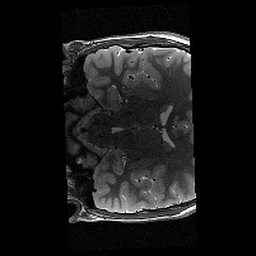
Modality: T2w
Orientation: coronal
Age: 10
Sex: male
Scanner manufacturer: siemens
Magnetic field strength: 3 T
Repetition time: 9.23 s
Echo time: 0.067 s